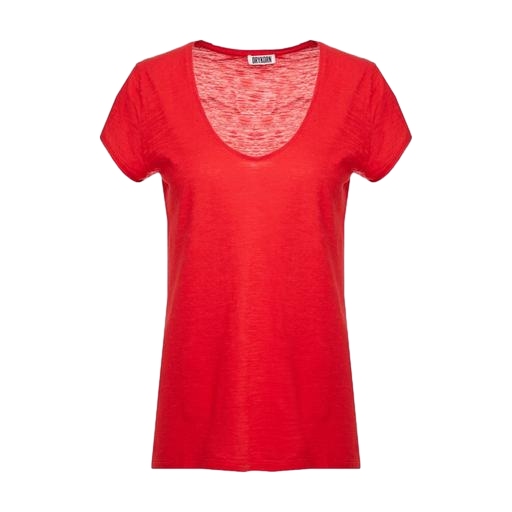
red scoop tee, red bree scoop neck tee, red kate v-neck burnout tee, white background